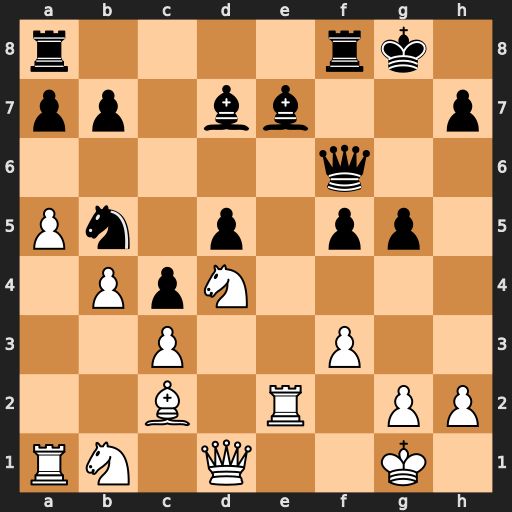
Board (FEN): r4rk1/pp1bb2p/5q2/Pn1p1pp1/1PpN4/2P2P2/2B1R1PP/RN1Q2K1
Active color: w
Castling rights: -
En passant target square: -
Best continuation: Nxb5 Bxb5 Qxd5+